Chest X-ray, PA view. Patient: 75 years old, sex M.
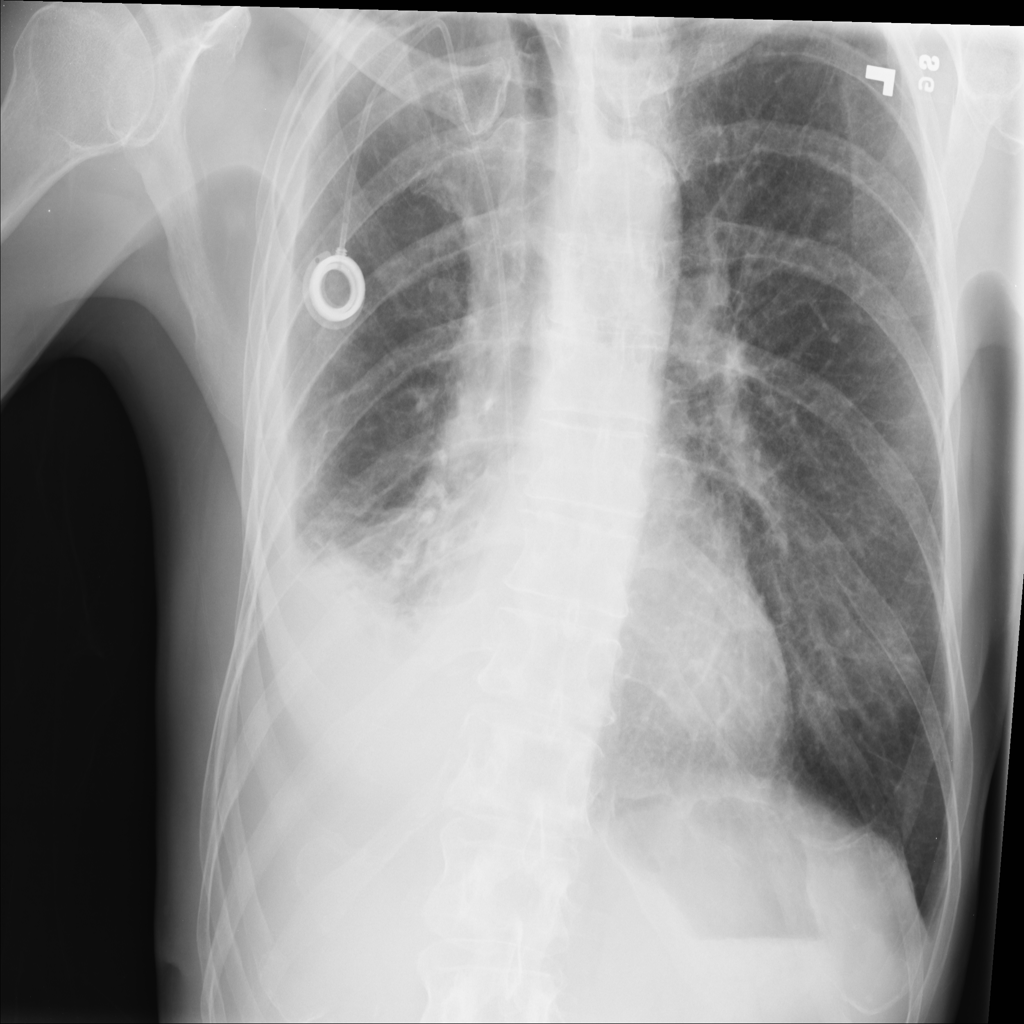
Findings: Atelectasis, Effusion, Mass